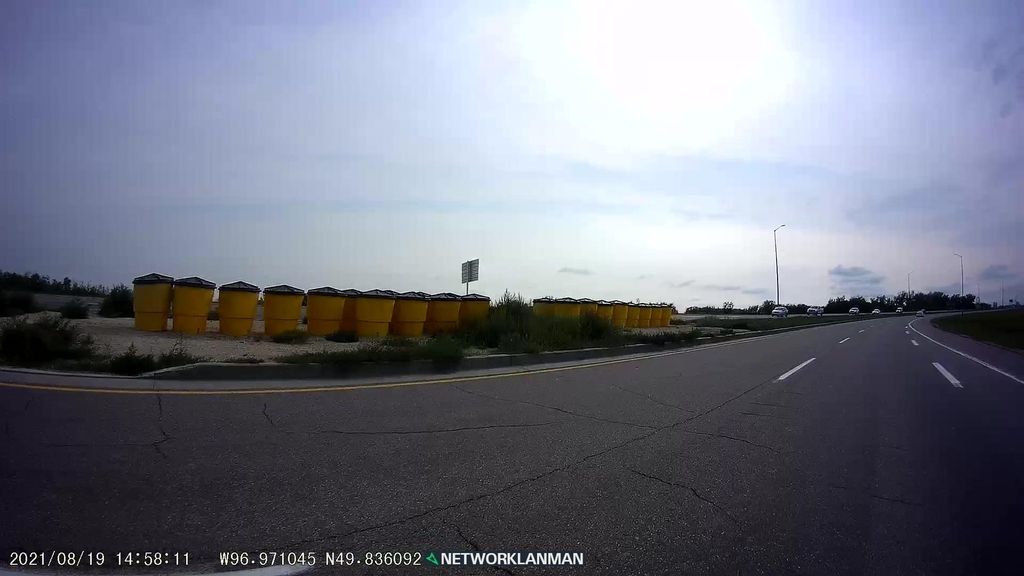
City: winnipeg